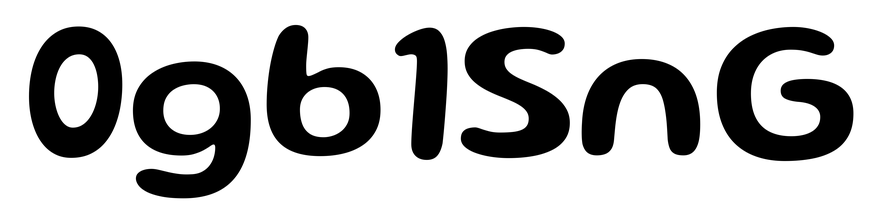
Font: Gluten_Medium